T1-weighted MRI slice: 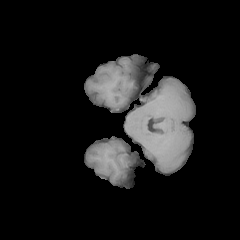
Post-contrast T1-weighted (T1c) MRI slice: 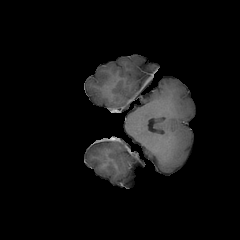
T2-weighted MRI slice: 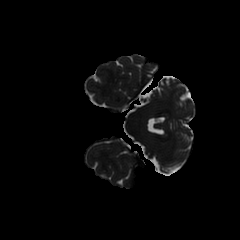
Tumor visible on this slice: no